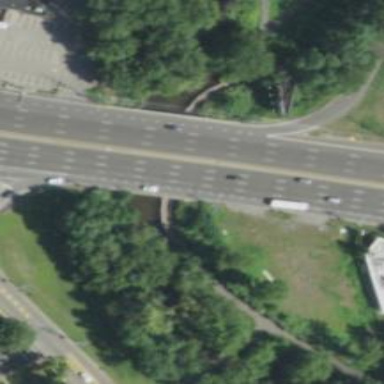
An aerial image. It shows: Trunk link highway bridge.